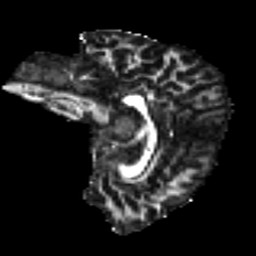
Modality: FA
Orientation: sagittal
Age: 24
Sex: male
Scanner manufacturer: ge
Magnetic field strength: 3 T
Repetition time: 7.8 s
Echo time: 0.0609 s